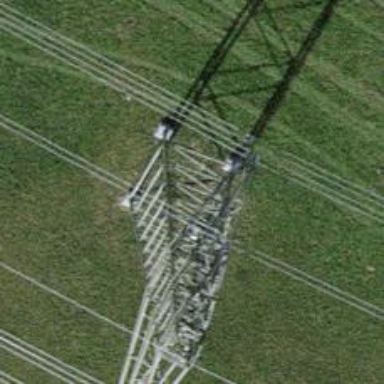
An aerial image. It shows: Towering power structure.